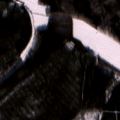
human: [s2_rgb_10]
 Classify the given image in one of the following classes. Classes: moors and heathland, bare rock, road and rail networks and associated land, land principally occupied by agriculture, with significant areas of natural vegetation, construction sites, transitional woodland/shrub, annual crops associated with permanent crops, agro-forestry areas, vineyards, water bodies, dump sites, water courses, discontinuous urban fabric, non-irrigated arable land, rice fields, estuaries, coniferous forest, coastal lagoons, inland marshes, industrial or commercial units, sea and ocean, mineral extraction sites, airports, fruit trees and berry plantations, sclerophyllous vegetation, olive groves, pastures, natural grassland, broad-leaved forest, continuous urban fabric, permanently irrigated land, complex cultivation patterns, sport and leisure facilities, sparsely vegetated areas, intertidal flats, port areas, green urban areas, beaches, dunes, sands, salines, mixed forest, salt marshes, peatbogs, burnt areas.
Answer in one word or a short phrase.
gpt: broad-leaved forest, coniferous forest, mixed forest, transitional woodland/shrub